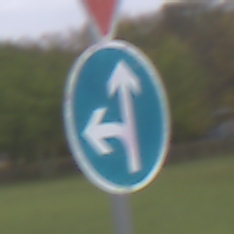
Verkehrszeichen: VorgeschriebeneFahrtrichtungGeradeausOderLinks
Zusatzzeichen oben: VorfahrtGewaehren
Umgebung: Outdoor, Suburban
Tageszeit: Midday
Wetter: Overcast
Licht: Natural
Jahreszeit: NotSpecified
Kontrast: LowContrast